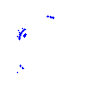
Particle: kaon